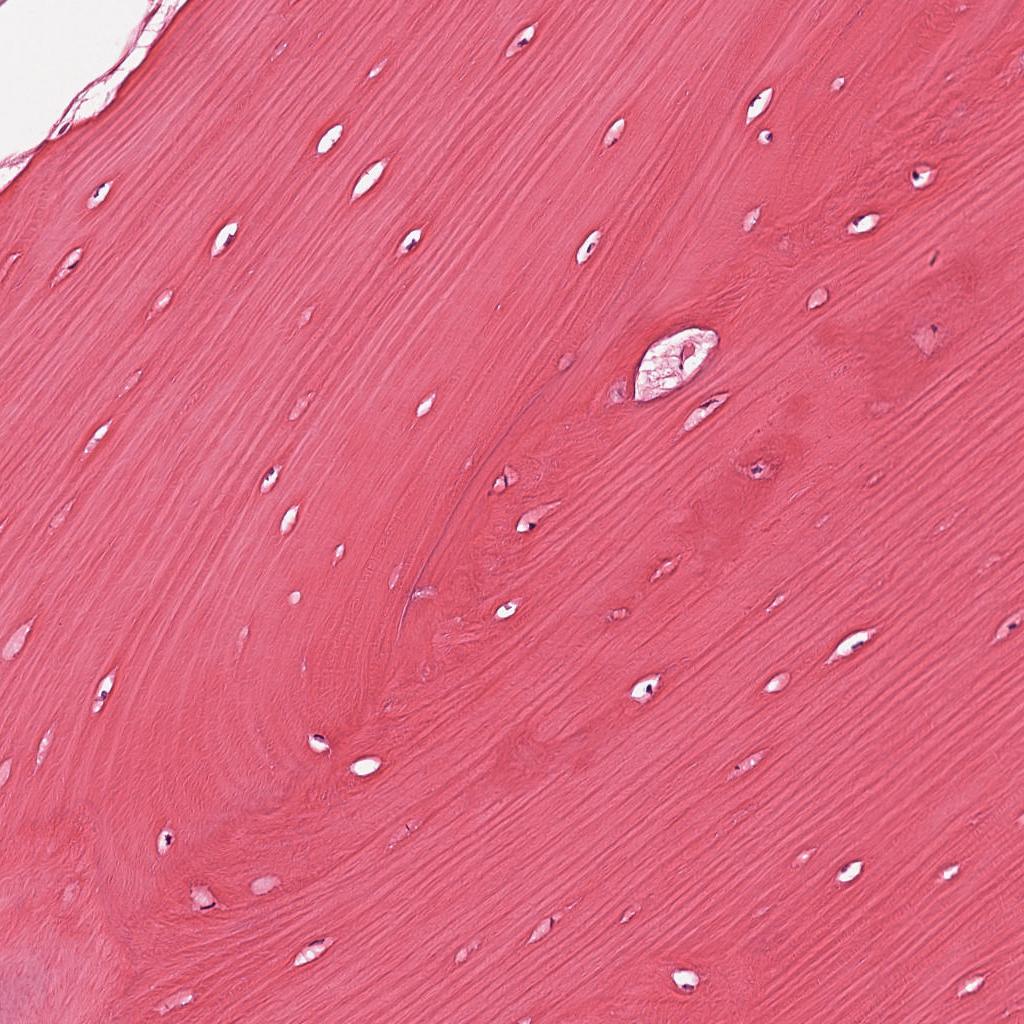
Label: Non-Tumor